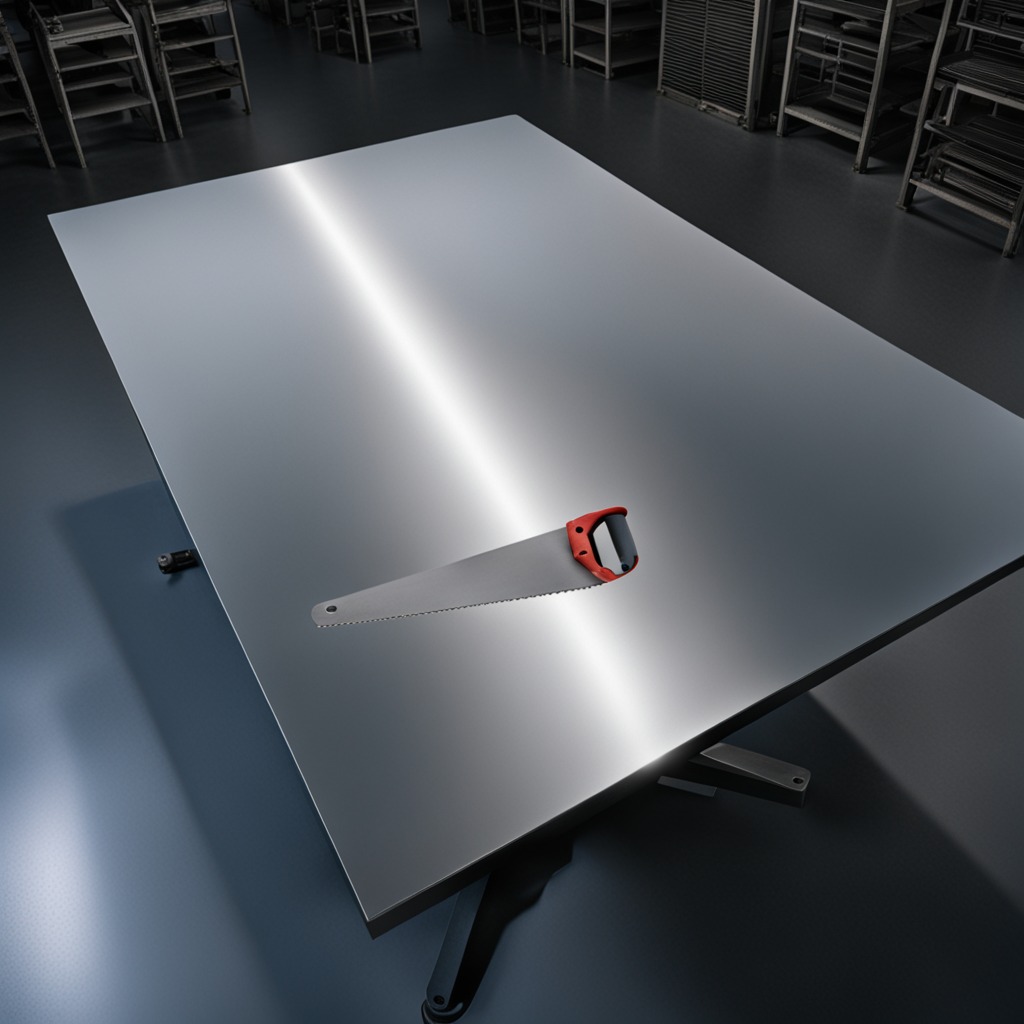
A metal saw lies on the tabletop in the basement in the evening.